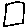
Label: square